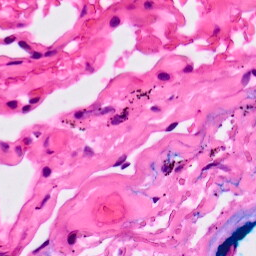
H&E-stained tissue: Lung